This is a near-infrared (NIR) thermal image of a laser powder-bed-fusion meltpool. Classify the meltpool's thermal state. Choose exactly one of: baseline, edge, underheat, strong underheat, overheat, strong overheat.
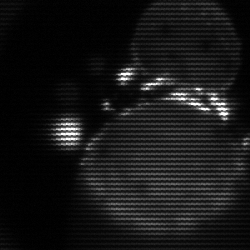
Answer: edge